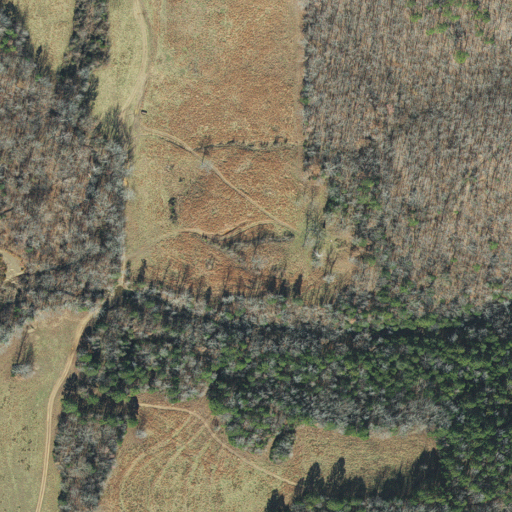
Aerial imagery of valley in Arkansas named Dave Millsaps Hollow containing deciduous forest, pasture, shrub, evergreen forest, mixed forest, grassland, and woody wetlands